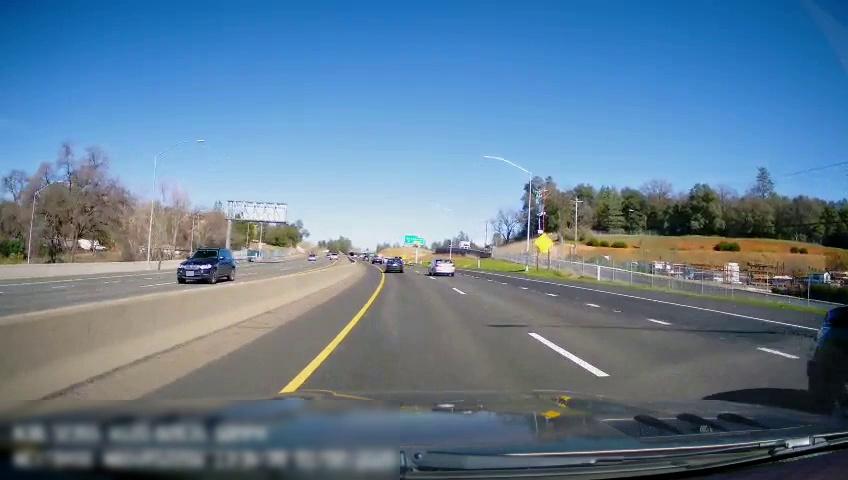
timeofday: Day
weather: Sunny
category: Drivable Space
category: Drivable Space
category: Drivable Space
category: Vehicles | SUV
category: Vehicles | SUV
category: Vehicles | Car
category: Vehicles | Truck
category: Vehicles | Car
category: Vehicles | SUV
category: Vehicles | Car
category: Lanes | Current Lane
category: Lanes | Current Lane
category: Lanes | Alternate Lane
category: Lanes | Alternate Lane
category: Lanes | Opposite Lane
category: Lanes | Opposite Lane
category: Traffic | Signs
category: Traffic | Signs